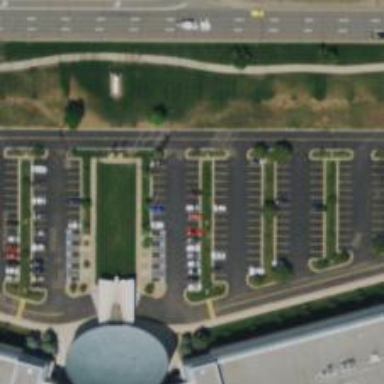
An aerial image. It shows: Parking space.